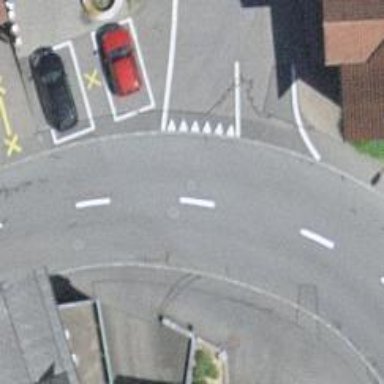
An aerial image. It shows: Public transport stop position.